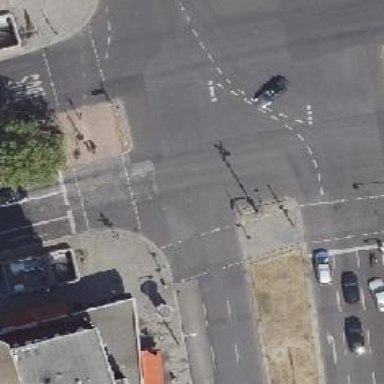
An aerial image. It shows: Footway crossing with traffic signals.